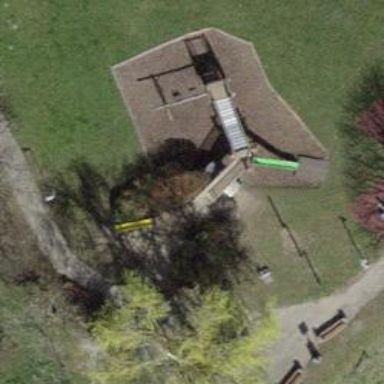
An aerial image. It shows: Bench.